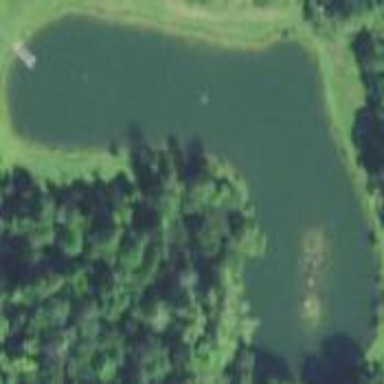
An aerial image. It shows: Peaceful pond surrounded by nature.